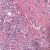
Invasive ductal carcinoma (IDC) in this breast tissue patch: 1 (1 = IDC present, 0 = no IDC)